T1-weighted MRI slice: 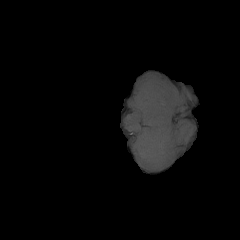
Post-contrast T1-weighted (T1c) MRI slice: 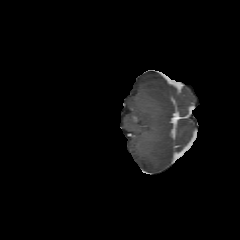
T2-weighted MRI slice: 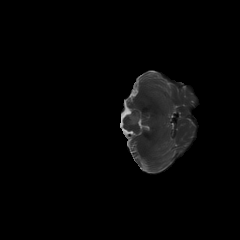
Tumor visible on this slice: yes